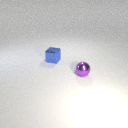
small purple metal sphere to the right of small blue metal cube